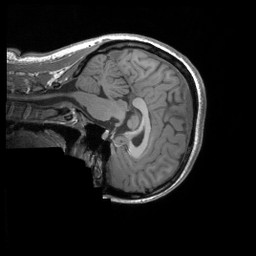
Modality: T1w
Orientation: sagittal
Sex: female
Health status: ill
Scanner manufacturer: siemens
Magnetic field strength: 3 T
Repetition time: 1.66 s
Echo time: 0.00254 s